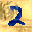
Label: 2